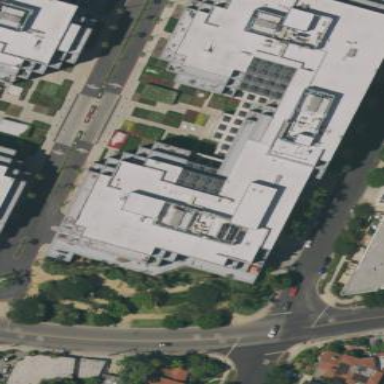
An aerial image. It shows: Commercial building.